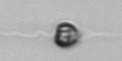
Label: Apedinella